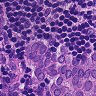
Metastatic tissue present: yes